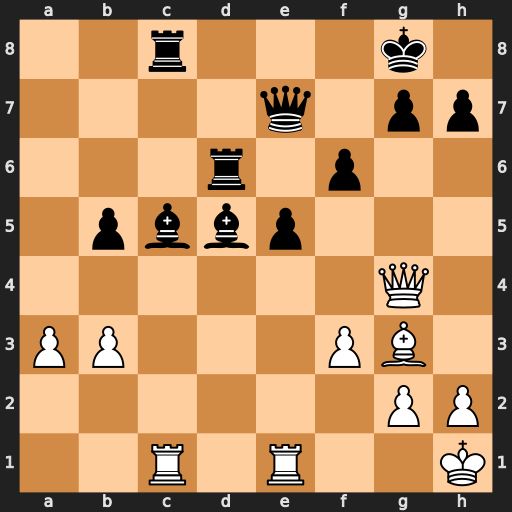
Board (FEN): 2r3k1/4q1pp/3r1p2/1pbbp3/6Q1/PP3PB1/6PP/2R1R2K
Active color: w
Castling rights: -
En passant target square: -
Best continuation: Qxc8+ Rd8 Qxc5 Qxc5 Rxc5